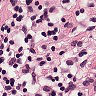
Metastatic tissue present: no